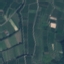
Label: PermanentCrop